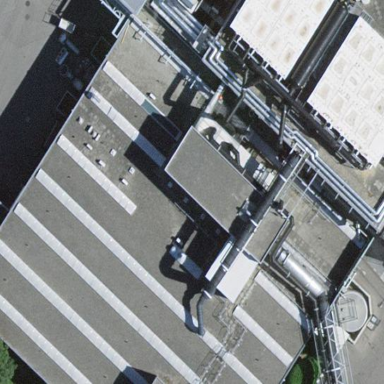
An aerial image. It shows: Industrial building.